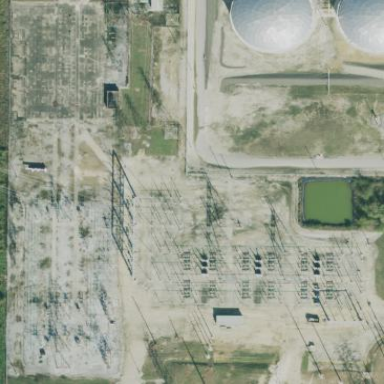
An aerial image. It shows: Outdoor power substation at the transmission level.